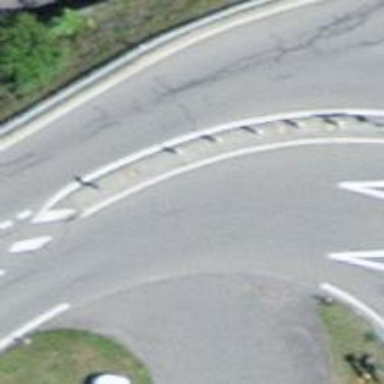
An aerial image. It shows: Bollard barrier.